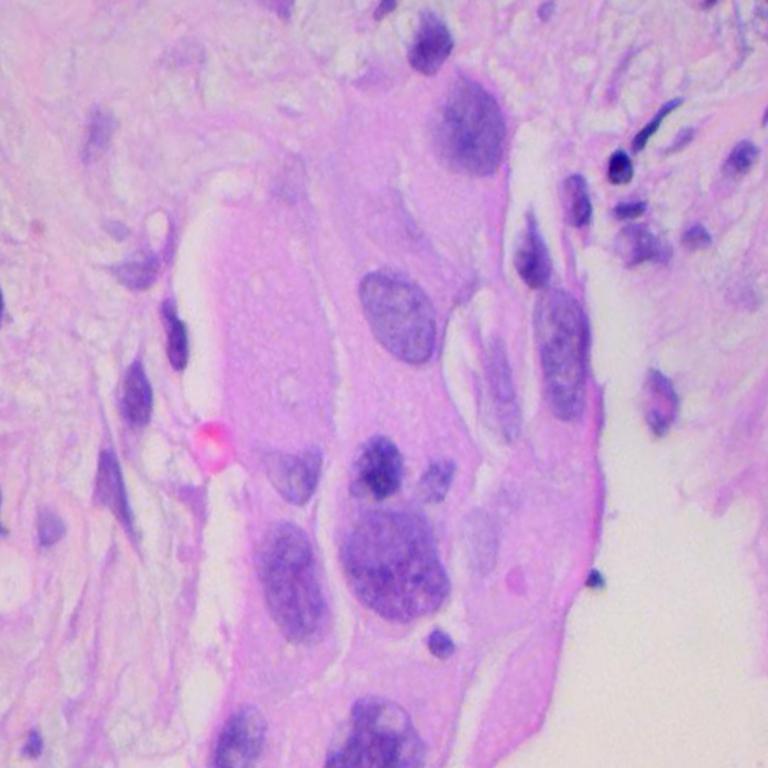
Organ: lung
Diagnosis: adenocarcinomas